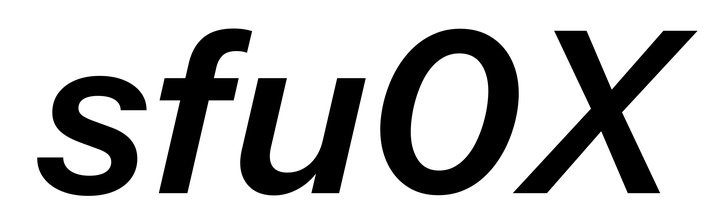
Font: InstrumentSans-Italic_SemiBold_Italic